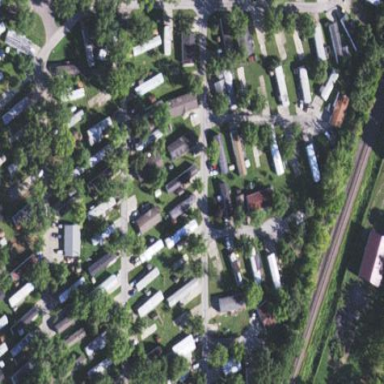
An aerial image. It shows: Residential neighbourhood with trailer park.